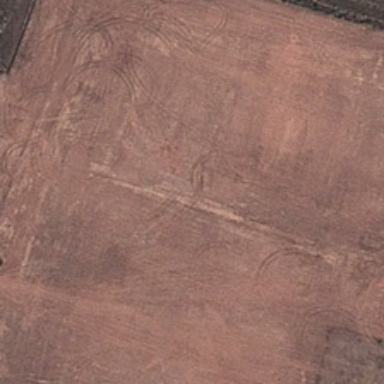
This is a irregular bare land with some traces .